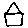
Label: house